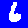
Digit: 6